Question: In my WPF project I need to have a panel with following behavior. When you click on an item it should go upper top item.

I have several questions regarding this:
1. Should I create my custom Panel and add somehow animation in ArrangeOverride method?
So, I need to adding some event handlers, but without subclassing the element that lay in this panel, and also I need to animate process of going upper. I quite stuck with solution for this problem.
Thanks.
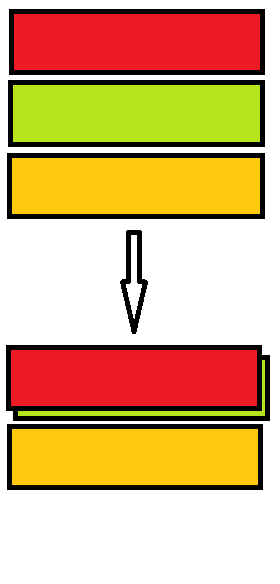
Answer: I don't think you need to write a panel or add behavior to your panel, if you model your classes right what you are trying to do is achievable using ItemsControls with ability to select items (i.e. ListBox) - I am assuming you are using MVVM.
The benefit of this approach is that you are not creating and maintaining an additional panel type which you probably don't need. Plus everything in your model and viewmodel can be fully unit tested. I recommend using or extending existing WPF controls and containers whenever possible, however in this case we may get by without it.
'''
public class ItemsVM
{
// You can always keep the items sorted based on you business rules
public ObservableCollection<ItemModel> Items {get;set;}
public ItemVM()
{
Items = new ObservableCollection<ItemModel>(){
new ItemModel(), new ItemModel()
};
}
}
'''
'''
public class ItemModel
{
public bool IsSelected {get;set;}
public ObservableCollection<ItemModel> Items {get;set;}
public ItemModel()
{
Items = new ObservableCollection<ItemModel>();
}
}
'''
'''
<ListBox ItemsSource={Binding Items} SelectionMode=Single />
'''
Once the user clicks on one of the items in your ListBox, you should set the IsSelected property of corresponding item in the ItemVM, on this property change, you can add this item to the Items collection of the top element in your list.
You have total control over how you would Template your ItemModel, the top item now has an item in the Items collection, that could be shown the way you have in your diagram.
This could be done either using code-behind or an attached property, the idea is simple, you know where the user clicked on the ListBox and you should be able to get position of the top element in the ListBox, animate the DataTemplate from current click position to the top of the list